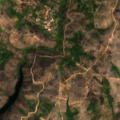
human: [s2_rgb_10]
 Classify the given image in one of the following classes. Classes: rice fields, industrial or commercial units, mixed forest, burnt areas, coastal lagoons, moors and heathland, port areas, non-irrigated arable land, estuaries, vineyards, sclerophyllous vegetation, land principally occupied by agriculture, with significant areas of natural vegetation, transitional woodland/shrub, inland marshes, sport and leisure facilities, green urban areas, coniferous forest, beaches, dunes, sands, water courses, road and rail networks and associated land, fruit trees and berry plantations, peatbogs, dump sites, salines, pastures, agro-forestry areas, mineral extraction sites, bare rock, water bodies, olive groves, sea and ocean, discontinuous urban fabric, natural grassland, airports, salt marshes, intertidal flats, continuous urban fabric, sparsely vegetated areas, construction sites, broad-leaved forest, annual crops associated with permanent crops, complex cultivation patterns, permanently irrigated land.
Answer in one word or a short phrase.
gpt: complex cultivation patterns, coniferous forest, transitional woodland/shrub